Question: I would like to reproduce this layout :

The blue lists are not scrollable, but the red panel (probably LinearLayout) is.
I already tried two ListView but I don't think it is the good way to do this, it doesn't work.
I read an article that advised to add multiple items to a LinearLayout. But in doing so, how to handle events on a single item, or use a BaseAdapter ?
I know I'm a little vague, but I'm having a little trouble explaining what I really want, I started Android development a few days ago.
Thanks.
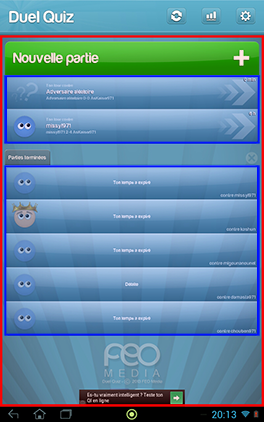
Answer: I don't think it uses any ListView.
You can probably create something like this by having the red panel be a LinearLayout or RelativeLayout that's inside a ScrollView, so that it scrolls.
Then the blue "list" is probably not a ListView if it doesn't scroll. I guess it's just a bunch of regular views. So, something like this (pseudo code)
'''
<ScrollView>
<LinearLayout>
<whatever layout for the green cell>
<include layout="blue_cell>
<include layout="blue_cell>
...
</LinearLayout>
</ScrollView>
'''
And then you just create a layout for your blue cell, see info here: <URL>
If you have a variable number of blue cells, you can just have the 'ScrollView' and 'LinearLayout' in XML, and inflate the blue cells layout programatically and add them to the 'LinearLayout'